Question: The goal is to place a certain number of queens so that there is one queen in each row and column. Queens cannot attack each other, and newly placed queens cannot be captured by existing knights, but there is no need to consider whether knights can be attacked by queens. Each square on the board has a specific color, representing the cost of placing a new queen on that square. The goal is to minimize this cost while meeting these requirements (considering only the minimum cost incurred by newly added queens).
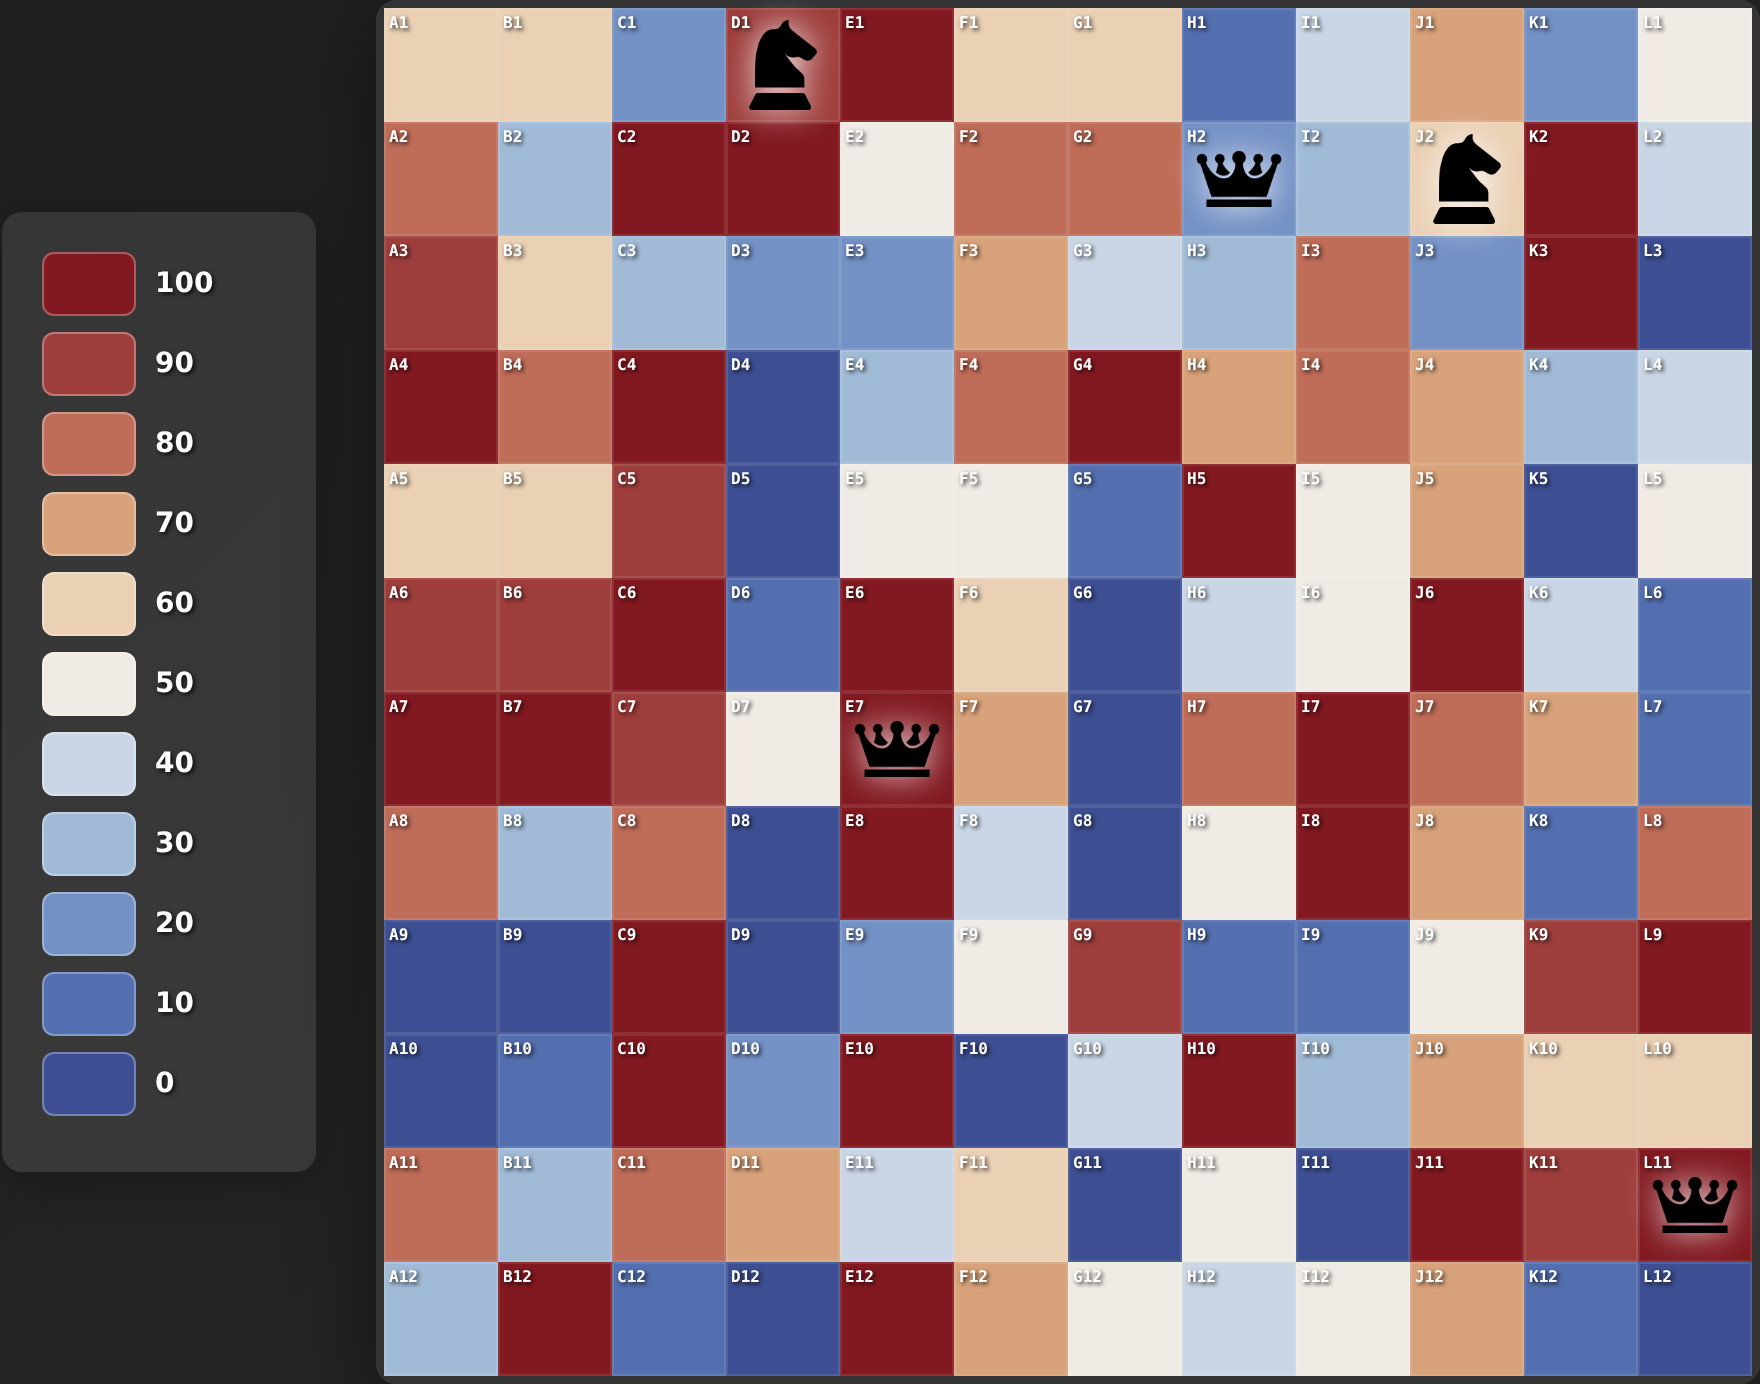
Answer: 300